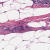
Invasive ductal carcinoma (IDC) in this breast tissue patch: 0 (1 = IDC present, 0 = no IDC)